Question: I am trying to get a (for right now) simple XML to feed into a SQL Server table.
The XML is:
'''
<?xml version="1.0" encoding="utf-8"?>
<ArrayOfSafeEODBalance xmlns:xsi="http://www.w3.org/2001/XMLSchema-instance" xmlns:xsd="http://www.w3.org/2001/XMLSchema">
<SafeEODBalance>
<Lane>1</Lane>
<PouchId>06292019053041001</PouchId>
<BusinessDay>6/29/2019</BusinessDay>
<BusinessStartingTime>6/29/2019 5:36:58 AM</BusinessStartingTime>
<BusinessEndingTime>6/30/2019 12:15:55 AM</BusinessEndingTime>
<StartingBalance>0.0000</StartingBalance>
<EndingBalance>8</EndingBalance>
</SafeEODBalance>
<SafeEODBalance>
<Lane>2</Lane>
<PouchId>06292019053042002</PouchId>
<BusinessDay>6/29/2019</BusinessDay>
<BusinessStartingTime>6/29/2019 5:36:58 AM</BusinessStartingTime>
<BusinessEndingTime>6/30/2019 12:15:55 AM</BusinessEndingTime>
<StartingBalance><PHONE></StartingBalance>
<EndingBalance>2</EndingBalance>
</SafeEODBalance>
</ArrayOfSafeEODBalance>
'''
And saved to C:\Users\cj\Documents\EodBalance.xml
I have set up the SQL Server table '[dbo].[EndofDay]' which has the columns of each of these exactly:

Here is the query I am trying:
'''
INSERT INTO [dbo].[EndofDay] ([PouchID], [Lane], [BusinessDay], BusinessStartingTime, BusinessEndingTime, [StartingBalance], [EndingBalance])
SELECT
MY_XML.SafeEODBalance.query('PouchId').value('.', 'VARCHAR(25)'),
MY_XML.SafeEODBalance.query('Lane').value('.', 'NCHAR(2)'),
MY_XML.SafeEODBalance.query('BusinessDay').value('.', 'DATE'),
MY_XML.SafeEODBalance.query('BusinessStartingTime').value('.', 'DATETIME'),
MY_XML.SafeEODBalance.query('BusinessEndingTime').value('.', 'DATETIME'),
MY_XML.SafeEODBalance.query('StartingBalance').value('.', 'NCHAR(10)'),
MY_XML.SafeEODBalance.query('EndingBalance').value('.', 'NCHAR(10)')
FROM
(SELECT CAST(MY_XML AS XML)
FROM OPENROWSET(BULK 'C:\Users\cj\Documents\EodBalance.xml',SINGLE_BLOB) AS T(MY_XML)) AS T(MY_XML)
CROSS APPLY MY_XML.nodes('SafeEODBalance/SafeEODBalances') AS MY_XML (SafeEODBalance);
'''
When I run this I get:
'''
(0 rows affected)
Completion time: 2019-08-29T16:07:12.<PHONE>:00
'''
Which obviously should feed two lines into this, but it is giving nothing in the table.
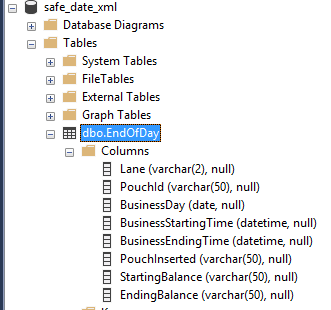
Answer: Here is adjusted working SQL. Just uncomment the INSERT lines when you are ready.
> SQL
'''
WITH XmlFile (xmlData) AS
(
SELECT CAST(BulkColumn AS XML)
FROM OPENROWSET(BULK 'C:\Users\cj\Documents\EodBalance.xml', SINGLE_BLOB) AS x
)
--INSERT INTO [dbo].[EndofDay]
--([PouchID], [Lane], [BusinessDay], BusinessStartingTime, BusinessEndingTime, [StartingBalance], [EndingBalance])
SELECT c.value('(PouchId/text())[1]', 'VARCHAR(25)') AS [PouchId]
, c.value('(Lane/text())[1]', 'NCHAR(2)') AS [Lane]
, c.value('(BusinessDay/text())[1]', 'DATE') AS [BusinessDay]
, c.value('(BusinessStartingTime)[1]', 'datetime') AS [BusinessStartingTime]
, c.value('(BusinessEndingTime/text())[1]', 'datetime') AS [BusinessEndingTime]
, c.value('(StartingBalance/text())[1]', 'MONEY') AS [StartingBalance]
, c.value('(EndingBalance/text())[1]', 'MONEY') AS [EndingBalance]
FROM XmlFile CROSS APPLY xmlData.nodes('/ArrayOfSafeEODBalance/SafeEODBalance') AS t(c);
'''